Question: I am creating my first Android App that will be making profit, selling it to a company. I am not very advanced yet in Android App Development.
I have two buttons. I have been able to detect when the bottom of a ScrollView has been reached. Once that happens, one of the buttons becomes clickable, Button.setClickable(true);
When the button is not clickable, I would like it dimmed.
Here is an example from another application I wrote of what I mean. It is written in Java, but it is not an Android App.

Many buttons and other components there are disabled until the one with the diamond (turns on scanning) is toggled on. Those disabled components have a dim look to them. I would like to know how to accomplish the same for Android. I have searched Google but not found anything relevant yet.
P.S. If you would like to know more about the software in that picture I created. It is open source and you can check it out here.
<URL>
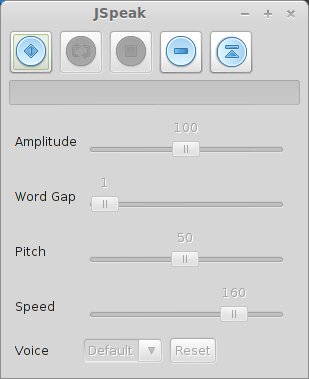
Answer: Did you tried
'myButton.setEnabled(false);'?
or
'android:clickable' can be used via xml